Question: What is the reading of this measurement?
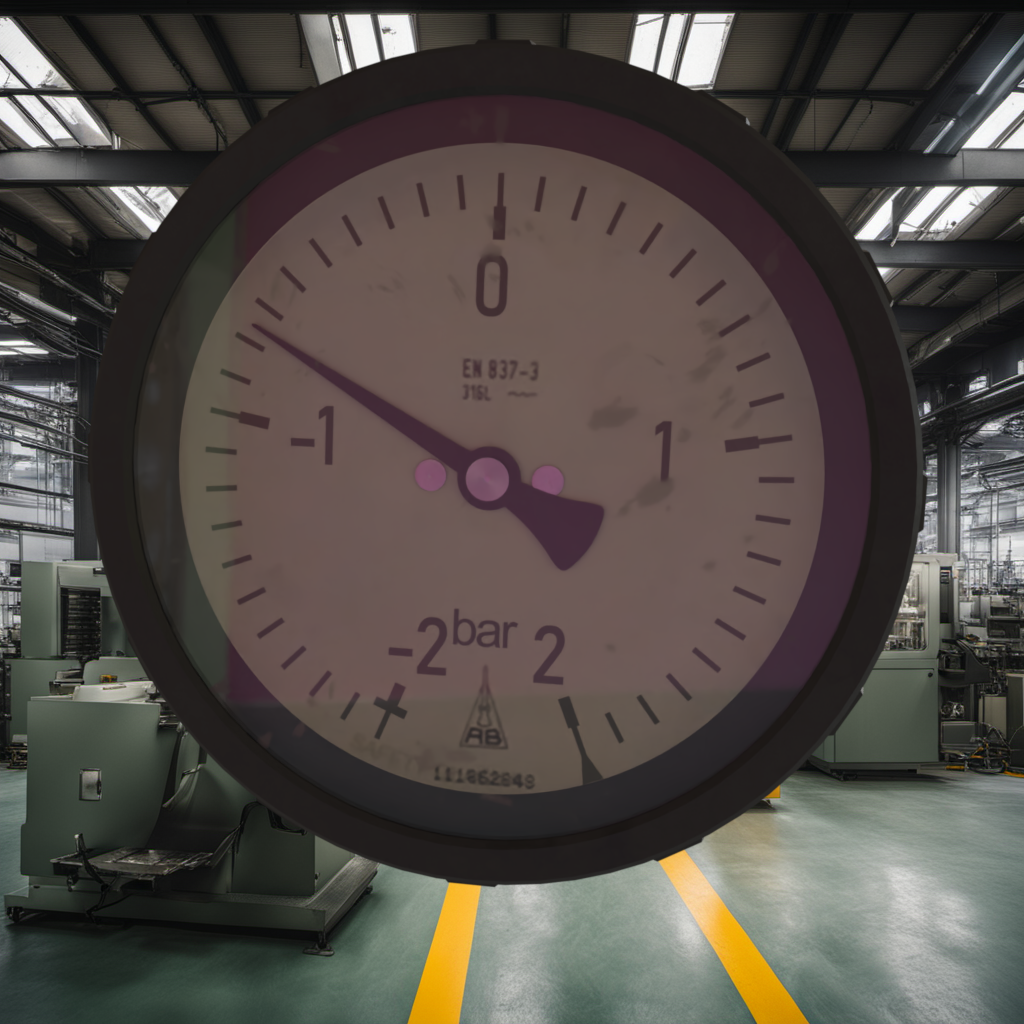
Answer: The result is -0.79
Question: What is the value range of this measurement?
Answer: The range is from -2 to 2
Question: What is the minimum and maximum value range of the measurement in the image?
Answer: The minimum value is -2 and the maximum value is 2